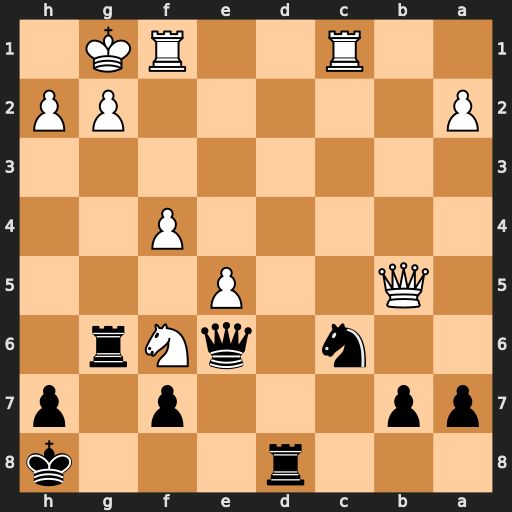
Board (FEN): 3r3k/pp3p1p/2n1qNr1/1Q2P3/5P2/8/P5PP/2R2RK1
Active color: b
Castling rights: -
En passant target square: -
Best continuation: Rd2 Rf2 Rxf2 Kxf2 Qxa2+ Ke3 Qa3+